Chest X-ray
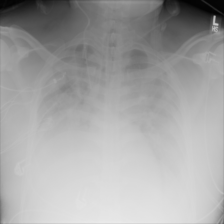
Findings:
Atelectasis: negative
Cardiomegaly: negative
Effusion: negative
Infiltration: positive
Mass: negative
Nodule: negative
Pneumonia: negative
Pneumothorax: negative
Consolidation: negative
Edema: negative
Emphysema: negative
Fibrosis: negative
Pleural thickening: negative
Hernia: negative